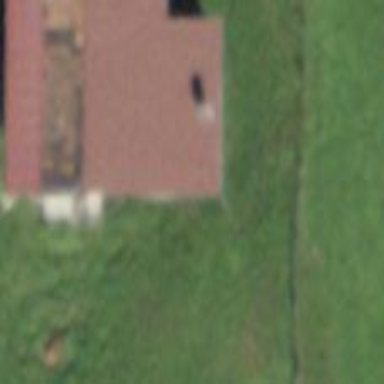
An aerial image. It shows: Rural barn.